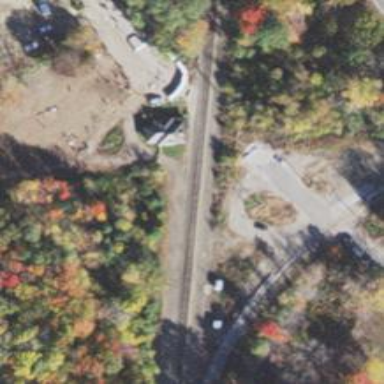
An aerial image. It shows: Abandoned railway.